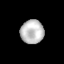
Tissue: skin
Cell type: Epithelial cells
Senescence score: 0.1921
Nuclear area (px): 539
Mean DAPI intensity: 191.032